Interaction volume radius: 5 \u00c5
Interaction volume height: 10 \u00c5
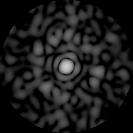
Disorder parameter: 0.8729